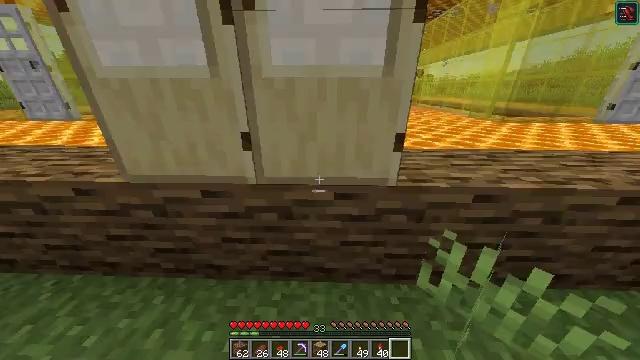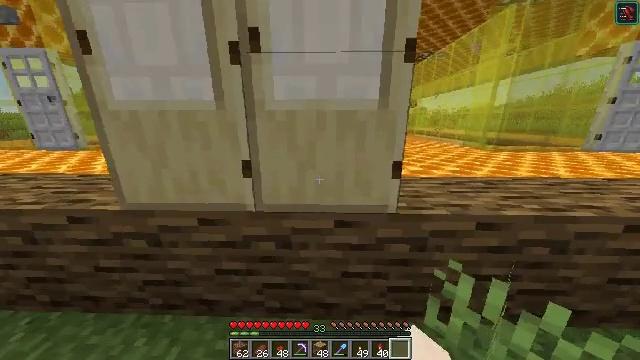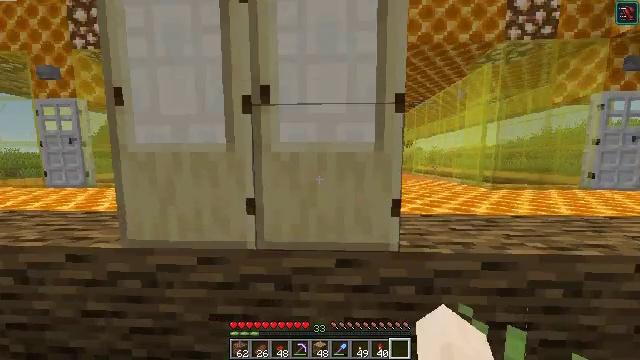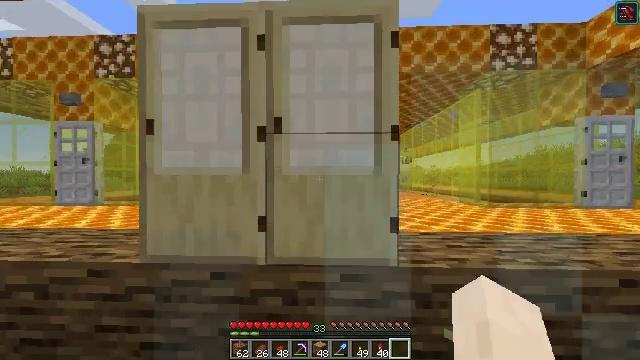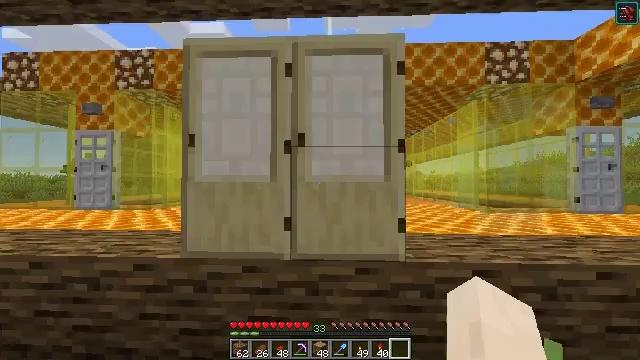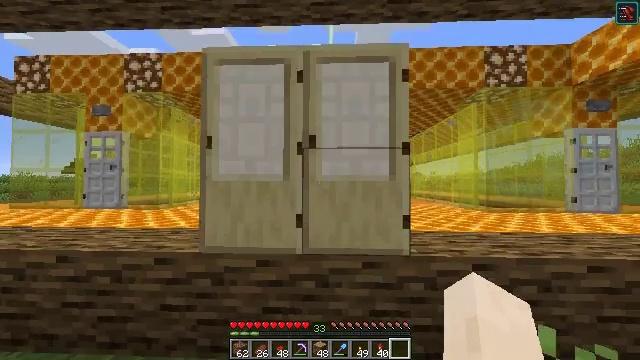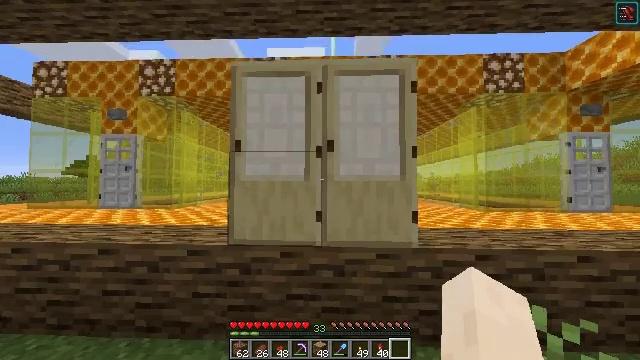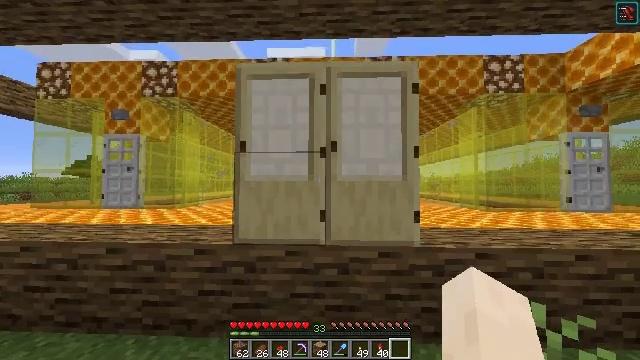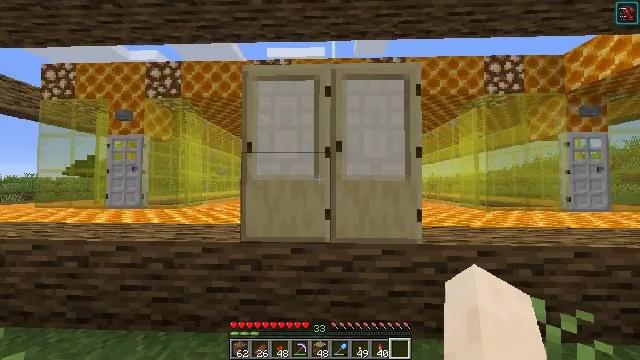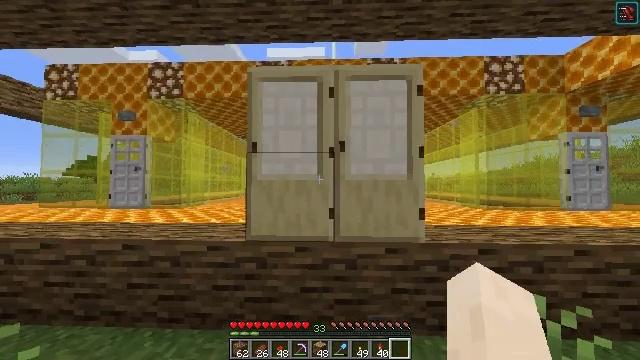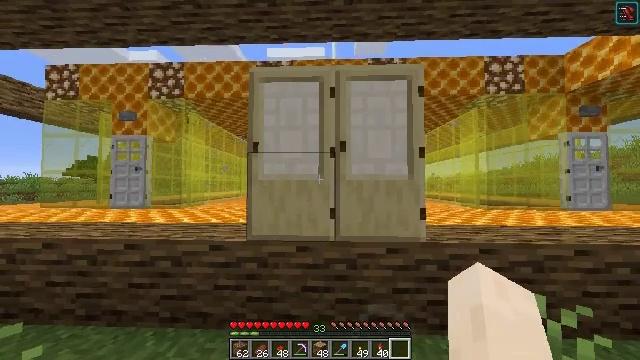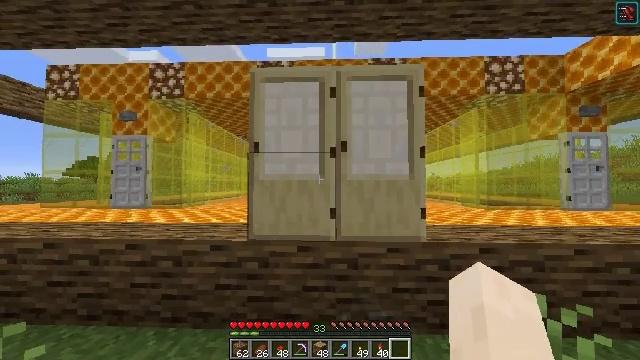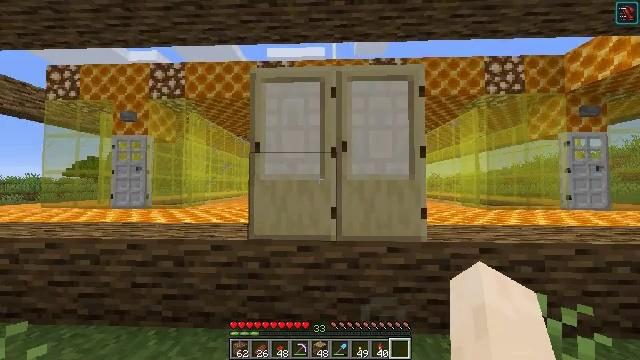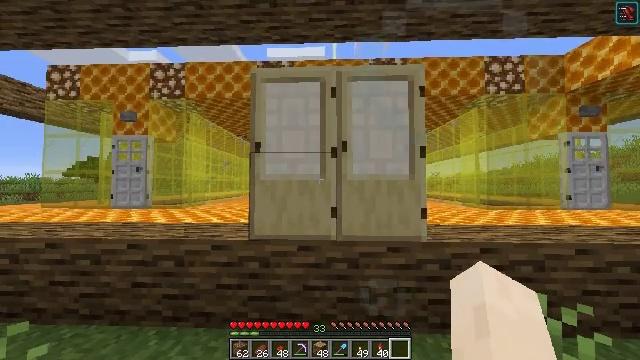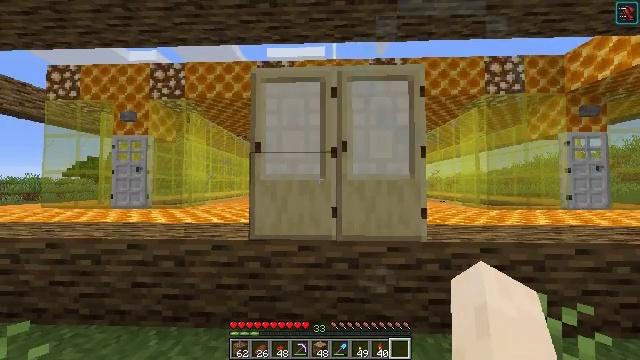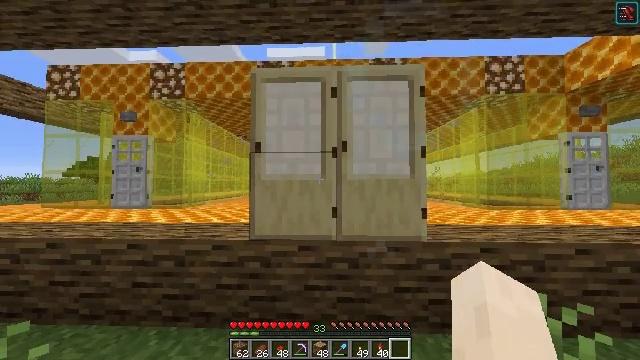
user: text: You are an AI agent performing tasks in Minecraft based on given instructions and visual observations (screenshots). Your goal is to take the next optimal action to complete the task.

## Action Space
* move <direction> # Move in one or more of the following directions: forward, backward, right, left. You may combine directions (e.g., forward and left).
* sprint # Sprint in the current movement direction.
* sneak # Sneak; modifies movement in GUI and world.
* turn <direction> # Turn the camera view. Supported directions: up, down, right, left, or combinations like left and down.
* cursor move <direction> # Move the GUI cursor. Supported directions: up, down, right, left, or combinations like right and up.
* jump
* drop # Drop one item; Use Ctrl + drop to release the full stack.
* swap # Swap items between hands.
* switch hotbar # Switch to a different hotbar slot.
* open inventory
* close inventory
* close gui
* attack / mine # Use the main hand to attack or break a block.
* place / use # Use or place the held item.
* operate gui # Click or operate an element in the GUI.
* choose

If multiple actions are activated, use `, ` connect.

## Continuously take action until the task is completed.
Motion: motion action
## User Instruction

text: Attack the birch door to open a passage.
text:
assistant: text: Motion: turn up
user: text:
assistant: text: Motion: move back, turn up
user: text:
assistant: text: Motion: move back and move left, turn up
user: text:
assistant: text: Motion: move back and move left, turn up
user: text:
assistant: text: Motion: move back and move left
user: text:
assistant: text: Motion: no_op
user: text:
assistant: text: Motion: no_op
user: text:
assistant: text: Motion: no_op
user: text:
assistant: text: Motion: no_op
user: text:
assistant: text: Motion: no_op
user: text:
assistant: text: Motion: no_op
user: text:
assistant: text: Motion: no_op
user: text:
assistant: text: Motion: no_op
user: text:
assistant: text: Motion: no_op
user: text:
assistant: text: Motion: no_op
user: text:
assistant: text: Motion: no_op
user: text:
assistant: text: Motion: no_op
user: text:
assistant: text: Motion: turn down
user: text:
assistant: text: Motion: turn down
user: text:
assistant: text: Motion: turn down
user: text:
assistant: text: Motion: turn down
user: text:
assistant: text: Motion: turn down
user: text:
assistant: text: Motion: turn down
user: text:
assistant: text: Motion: no_op
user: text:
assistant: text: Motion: no_op
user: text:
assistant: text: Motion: no_op
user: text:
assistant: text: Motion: no_op
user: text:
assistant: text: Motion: no_op
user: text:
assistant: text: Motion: move back, turn right and up
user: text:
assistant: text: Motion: move back, turn up